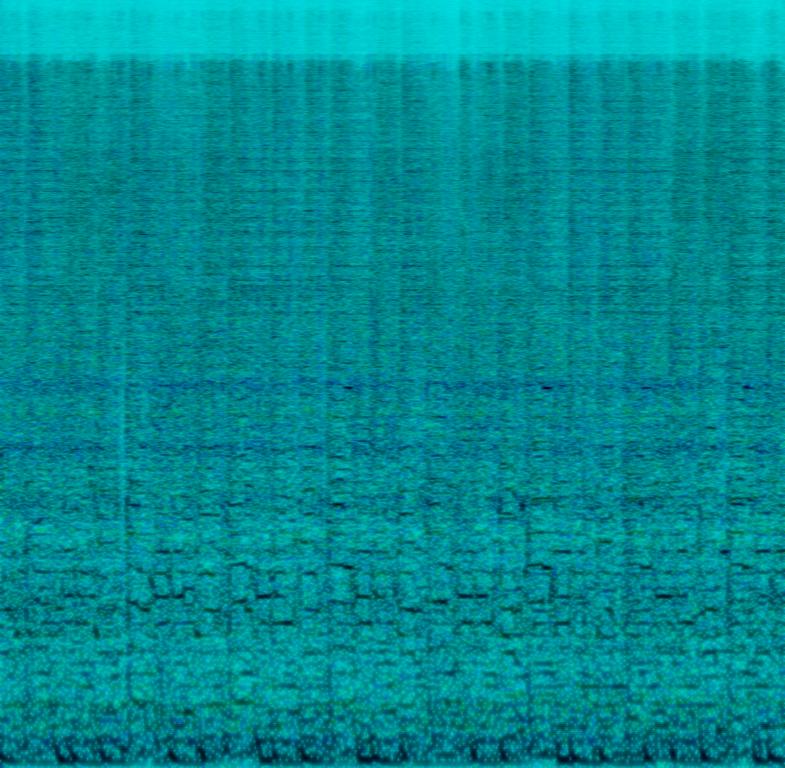
This audio contains complex and fast acoustic drums with a lot of cymbal hits along with a tambourine shaker. E-guitars and e-bass are playing along to the drums. This piece is in a 7/4 time signature. This song may be playing at a live rock concert.